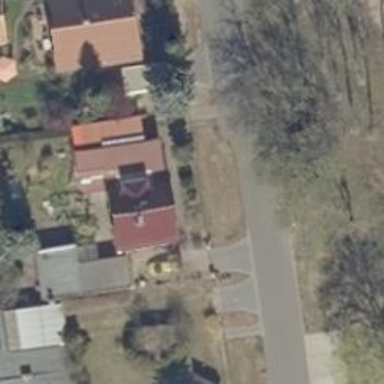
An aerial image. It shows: Asphalt road in residential area.